122
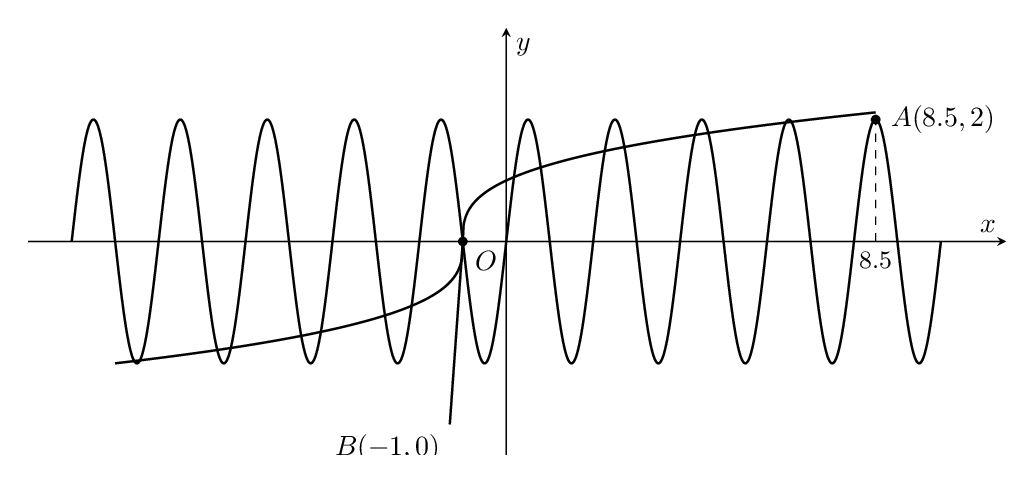
【解答】
1